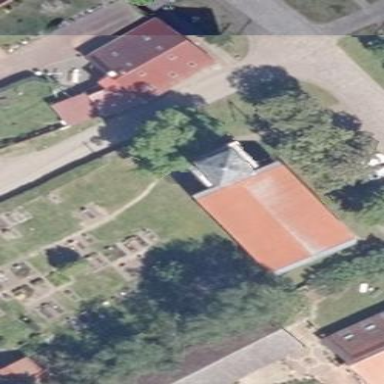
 designed along the orientation. It is place of worship."